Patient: sex F, age 68
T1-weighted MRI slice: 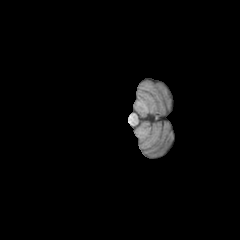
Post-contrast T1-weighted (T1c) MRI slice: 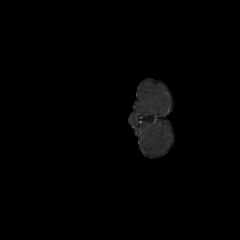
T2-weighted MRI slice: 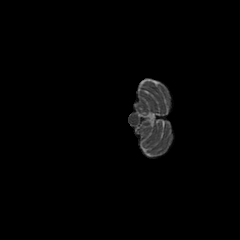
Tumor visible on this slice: no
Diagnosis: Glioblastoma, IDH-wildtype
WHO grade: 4